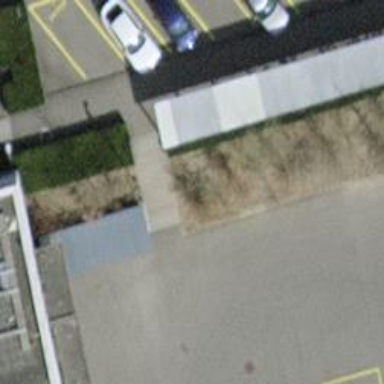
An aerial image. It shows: Set of concrete steps.